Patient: sex M, age 60
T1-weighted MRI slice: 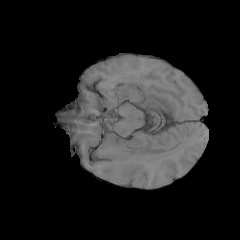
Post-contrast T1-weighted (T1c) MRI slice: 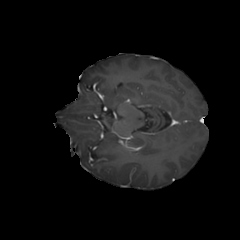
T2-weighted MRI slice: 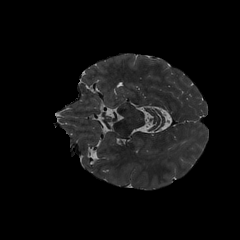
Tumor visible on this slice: no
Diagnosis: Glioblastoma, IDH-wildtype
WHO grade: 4